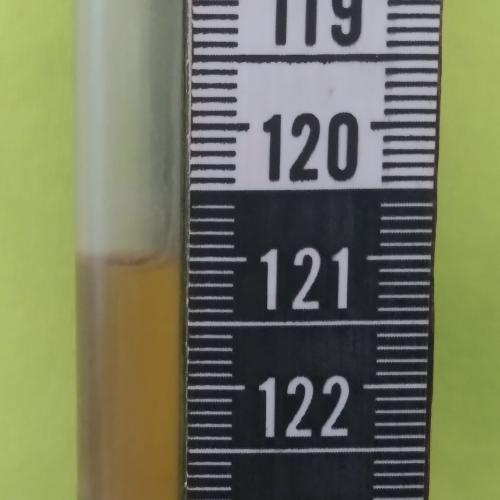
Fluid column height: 121.0 cm